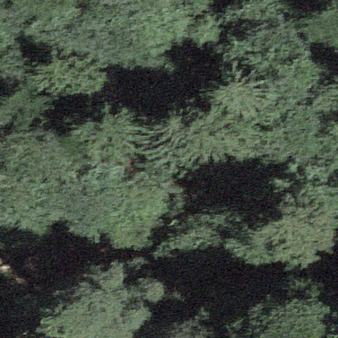
Label: other